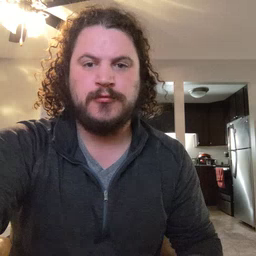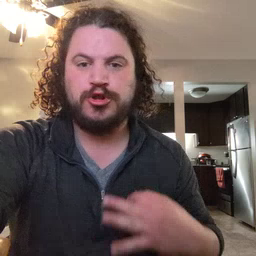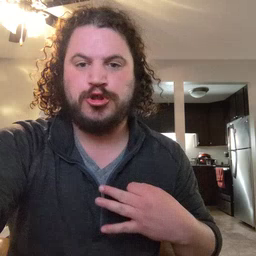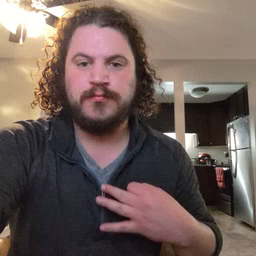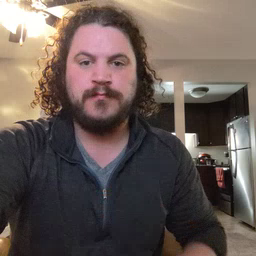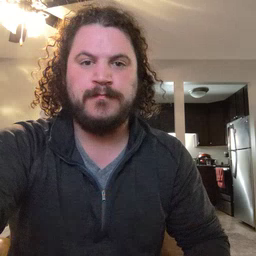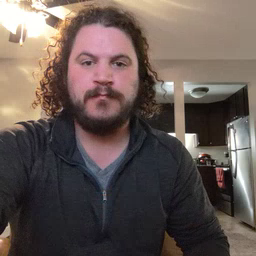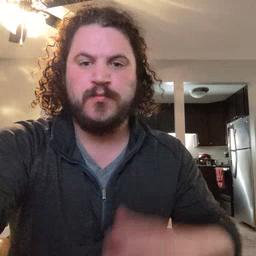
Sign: shirt